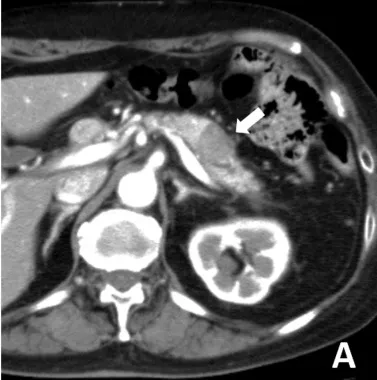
Preoperative findings. . (A) Computed tomography reveals a low density mass in the pancreatic tail (allow).
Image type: radiology (ct)